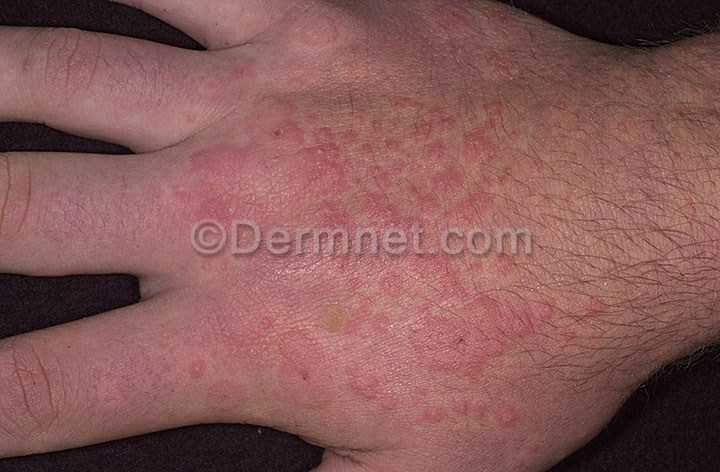
Disease: Vasculitis Photos